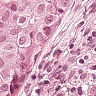
Metastatic tissue present: yes